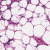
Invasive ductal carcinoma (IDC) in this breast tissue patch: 0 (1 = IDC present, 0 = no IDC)